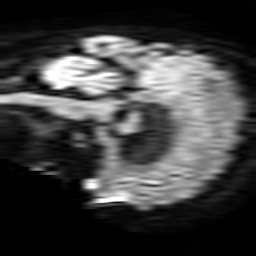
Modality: TRACE
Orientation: sagittal
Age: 67
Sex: female
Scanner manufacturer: philips
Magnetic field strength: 3 T
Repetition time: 3.793 s
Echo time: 0.06119 s